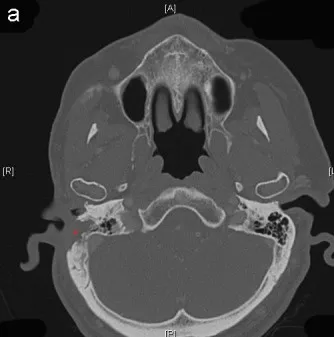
A: Follow-up imaging - axial computerized tomography (CT) section. Red asterisk indicating the partially resected right mastoid process.
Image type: radiology (ct)